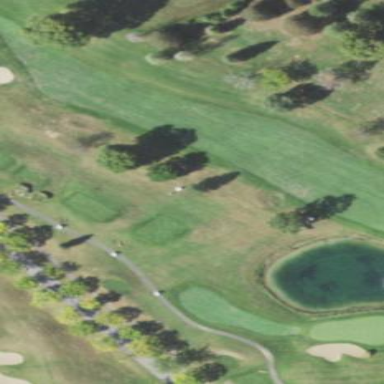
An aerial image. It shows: Golf fairway with grass surface.